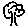
Label: tree